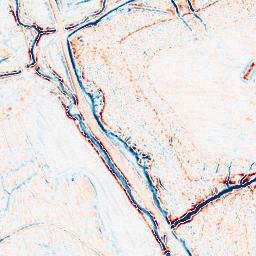
Category: edge_preserving
Decomposition family: bilateral
Decomposition parameters: d: 9
sigma_color: 50
sigma_space: 25
Upsampling method: quadratic
Upsampling parameters: scale: 2
Upsampling scale: 2